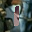
Label: 1